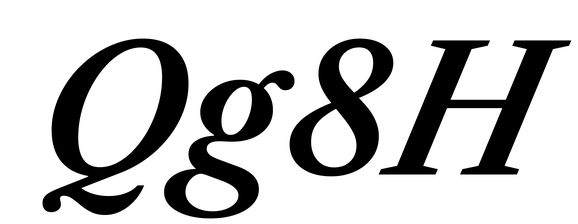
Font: LibreCaslonText-Italic_SemiBold_Italic